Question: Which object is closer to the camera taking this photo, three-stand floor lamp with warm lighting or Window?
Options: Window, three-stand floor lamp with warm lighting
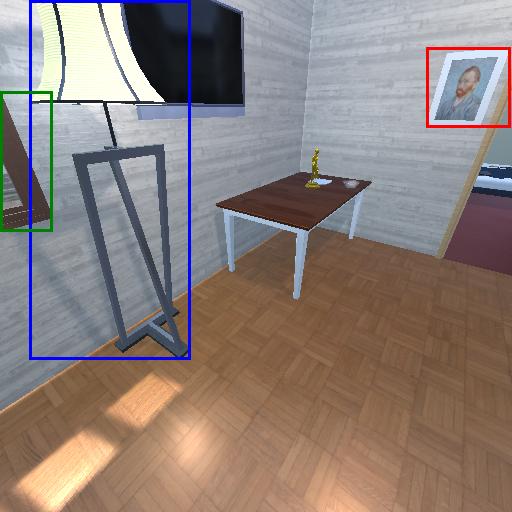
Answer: Window